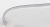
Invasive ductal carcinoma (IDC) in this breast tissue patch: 0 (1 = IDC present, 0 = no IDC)